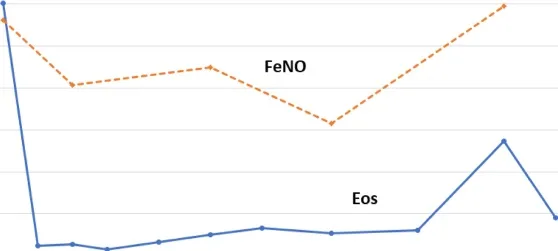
Clinical course. Following therapy with an oral corticosteroid, the peripheral blood eosinophil count and levels of fractional exhaled nitric oxide (FeNO) were decreased, and the respiratory function was improved. However, these values were elevated when the dose of oral prednisone was reduced to 2.5 mg.
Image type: pathology (immunostaining)